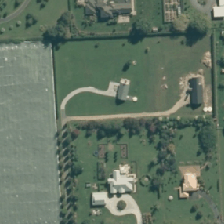
Land cover: high_producing_grassland